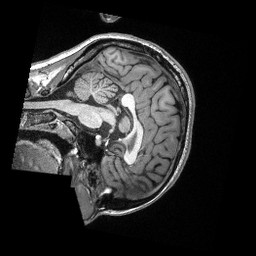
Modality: T1w
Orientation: sagittal
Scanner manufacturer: siemens
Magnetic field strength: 3 T
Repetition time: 2.3 s
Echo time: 0.00308 s